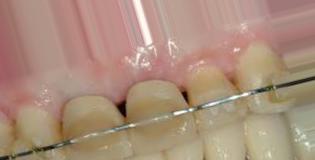
Condition: Tooth Discoloration